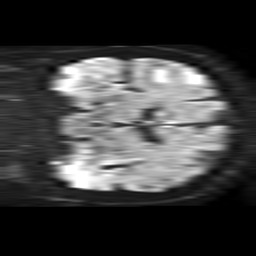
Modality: TRACE
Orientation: coronal
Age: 59
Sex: male
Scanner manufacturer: philips
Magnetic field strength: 1.5 T
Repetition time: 4.6 s
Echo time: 0.08709 s